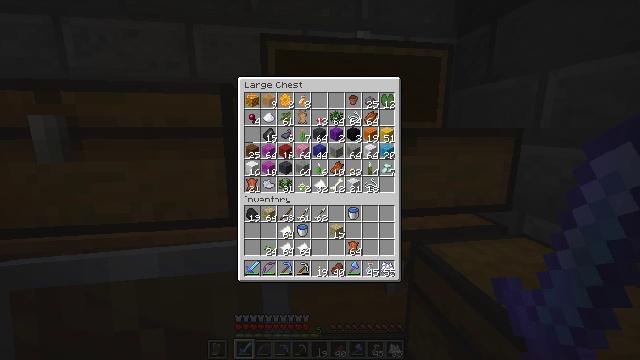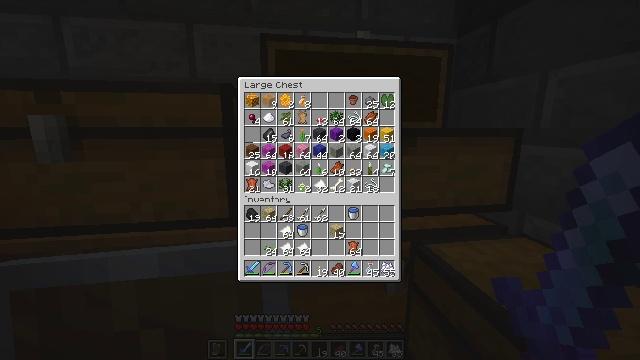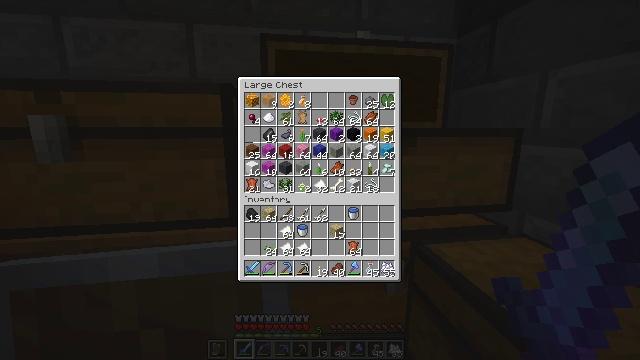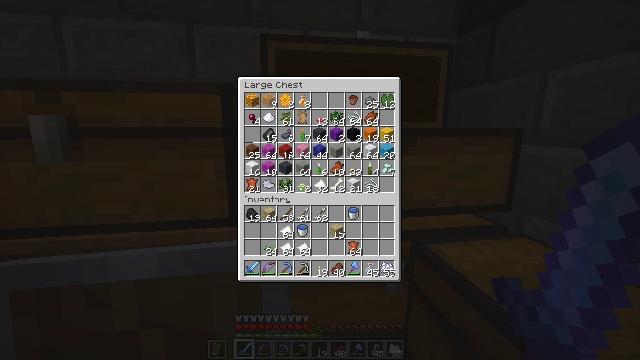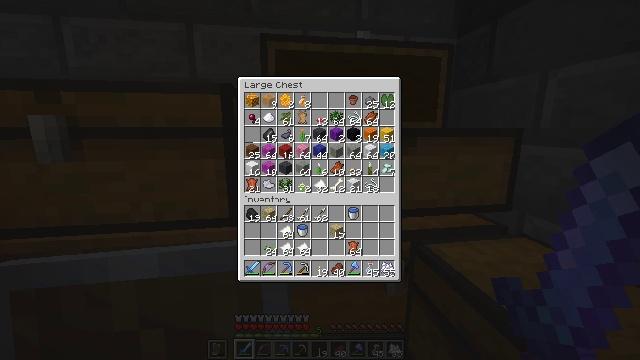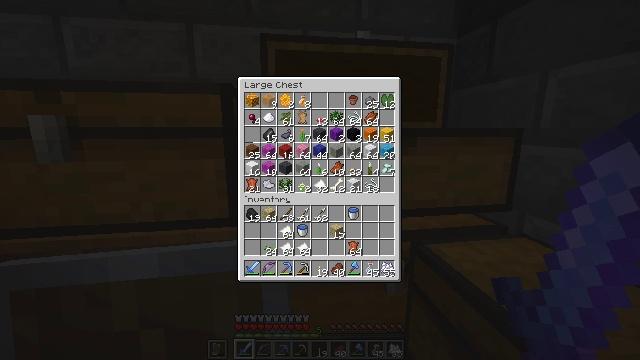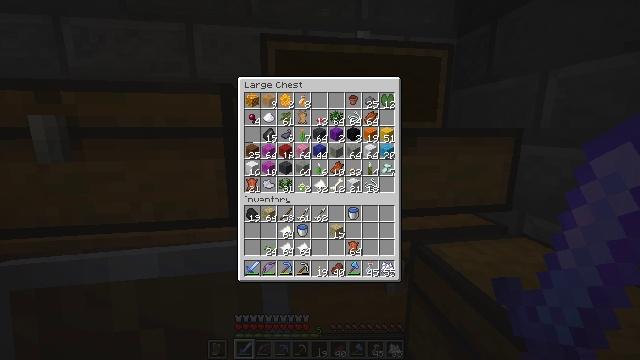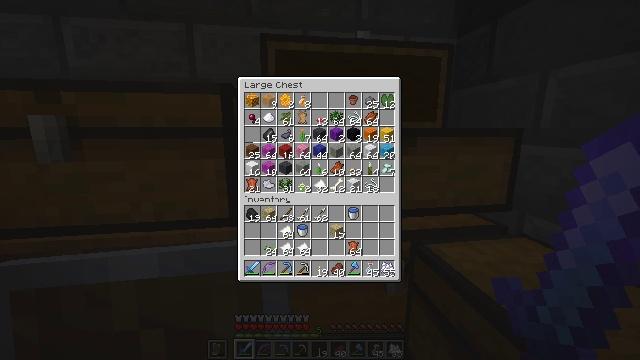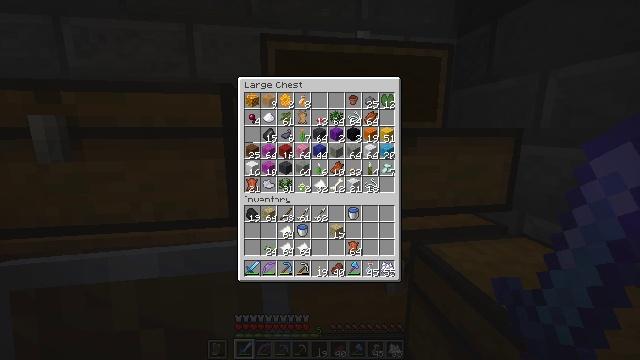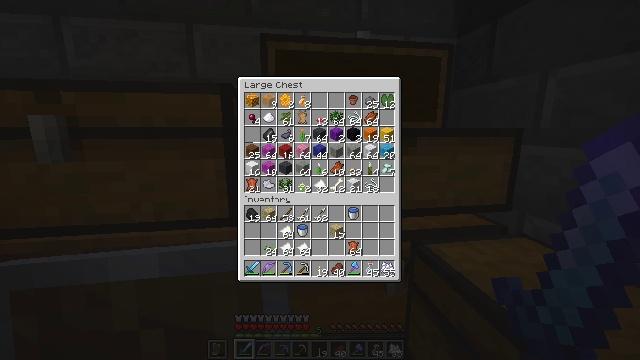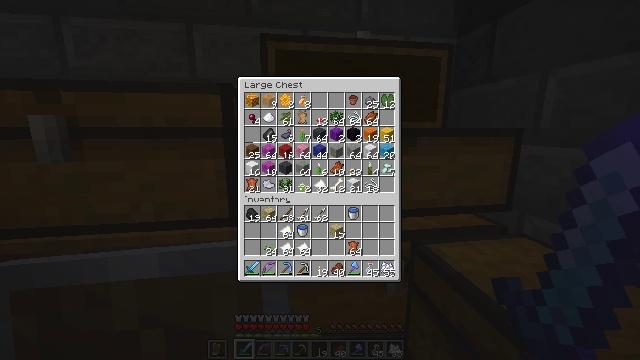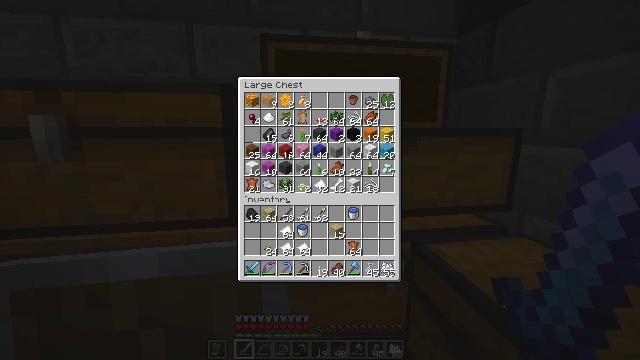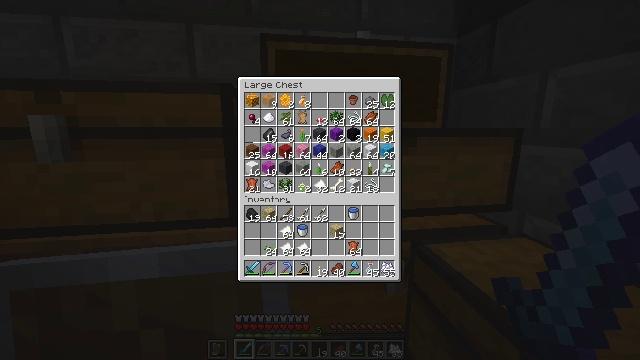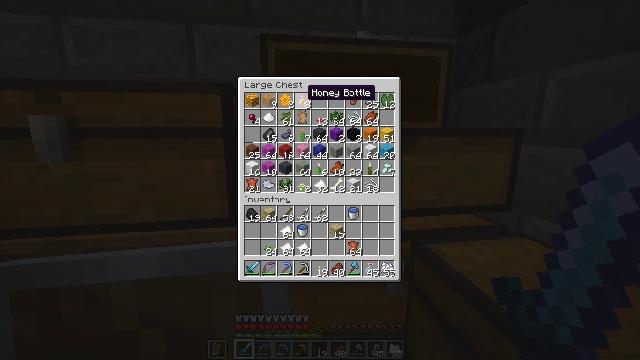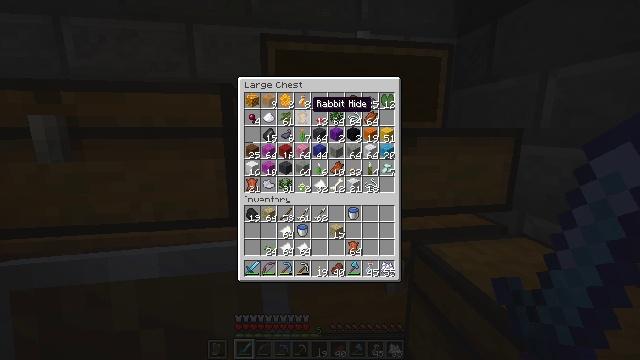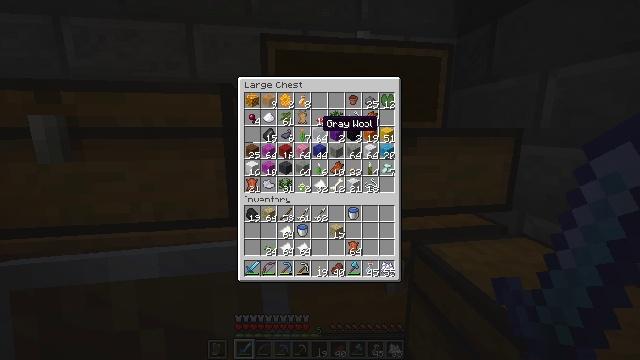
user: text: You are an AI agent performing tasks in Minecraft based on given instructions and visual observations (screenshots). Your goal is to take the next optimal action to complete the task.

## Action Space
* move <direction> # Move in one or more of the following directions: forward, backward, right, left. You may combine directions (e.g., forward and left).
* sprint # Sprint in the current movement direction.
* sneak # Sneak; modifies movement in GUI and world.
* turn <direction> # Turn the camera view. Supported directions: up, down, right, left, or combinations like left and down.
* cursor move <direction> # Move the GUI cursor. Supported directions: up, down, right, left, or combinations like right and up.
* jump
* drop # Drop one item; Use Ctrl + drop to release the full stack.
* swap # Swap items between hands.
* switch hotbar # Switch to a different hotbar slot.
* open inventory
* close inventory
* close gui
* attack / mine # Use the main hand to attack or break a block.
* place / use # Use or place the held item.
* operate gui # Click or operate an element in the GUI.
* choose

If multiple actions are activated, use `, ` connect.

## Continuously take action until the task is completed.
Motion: motion action
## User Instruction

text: Craft the campfire on the crafting table.
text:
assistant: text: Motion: no_op
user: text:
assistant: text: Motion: no_op
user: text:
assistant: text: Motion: no_op
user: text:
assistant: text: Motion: no_op
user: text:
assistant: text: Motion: no_op
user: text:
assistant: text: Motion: no_op
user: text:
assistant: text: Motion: no_op
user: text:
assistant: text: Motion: no_op
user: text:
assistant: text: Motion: no_op
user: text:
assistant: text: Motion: no_op
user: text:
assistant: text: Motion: no_op
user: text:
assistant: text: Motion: no_op
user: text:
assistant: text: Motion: cursor move down
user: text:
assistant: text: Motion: cursor move down
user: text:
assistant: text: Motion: cursor move right and down
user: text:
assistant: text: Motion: no_op
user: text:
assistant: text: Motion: no_op
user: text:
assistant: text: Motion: turn left and down, close gui
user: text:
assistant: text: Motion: turn left and down
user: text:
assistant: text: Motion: turn left
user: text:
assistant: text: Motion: turn left and up
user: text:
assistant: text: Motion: turn up
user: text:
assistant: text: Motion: turn up, use / place
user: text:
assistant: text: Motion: use / place
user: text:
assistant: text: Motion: no_op
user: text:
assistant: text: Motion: no_op
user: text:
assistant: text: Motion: no_op
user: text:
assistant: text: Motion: open gui
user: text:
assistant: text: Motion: no_op
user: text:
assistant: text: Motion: no_op